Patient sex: F
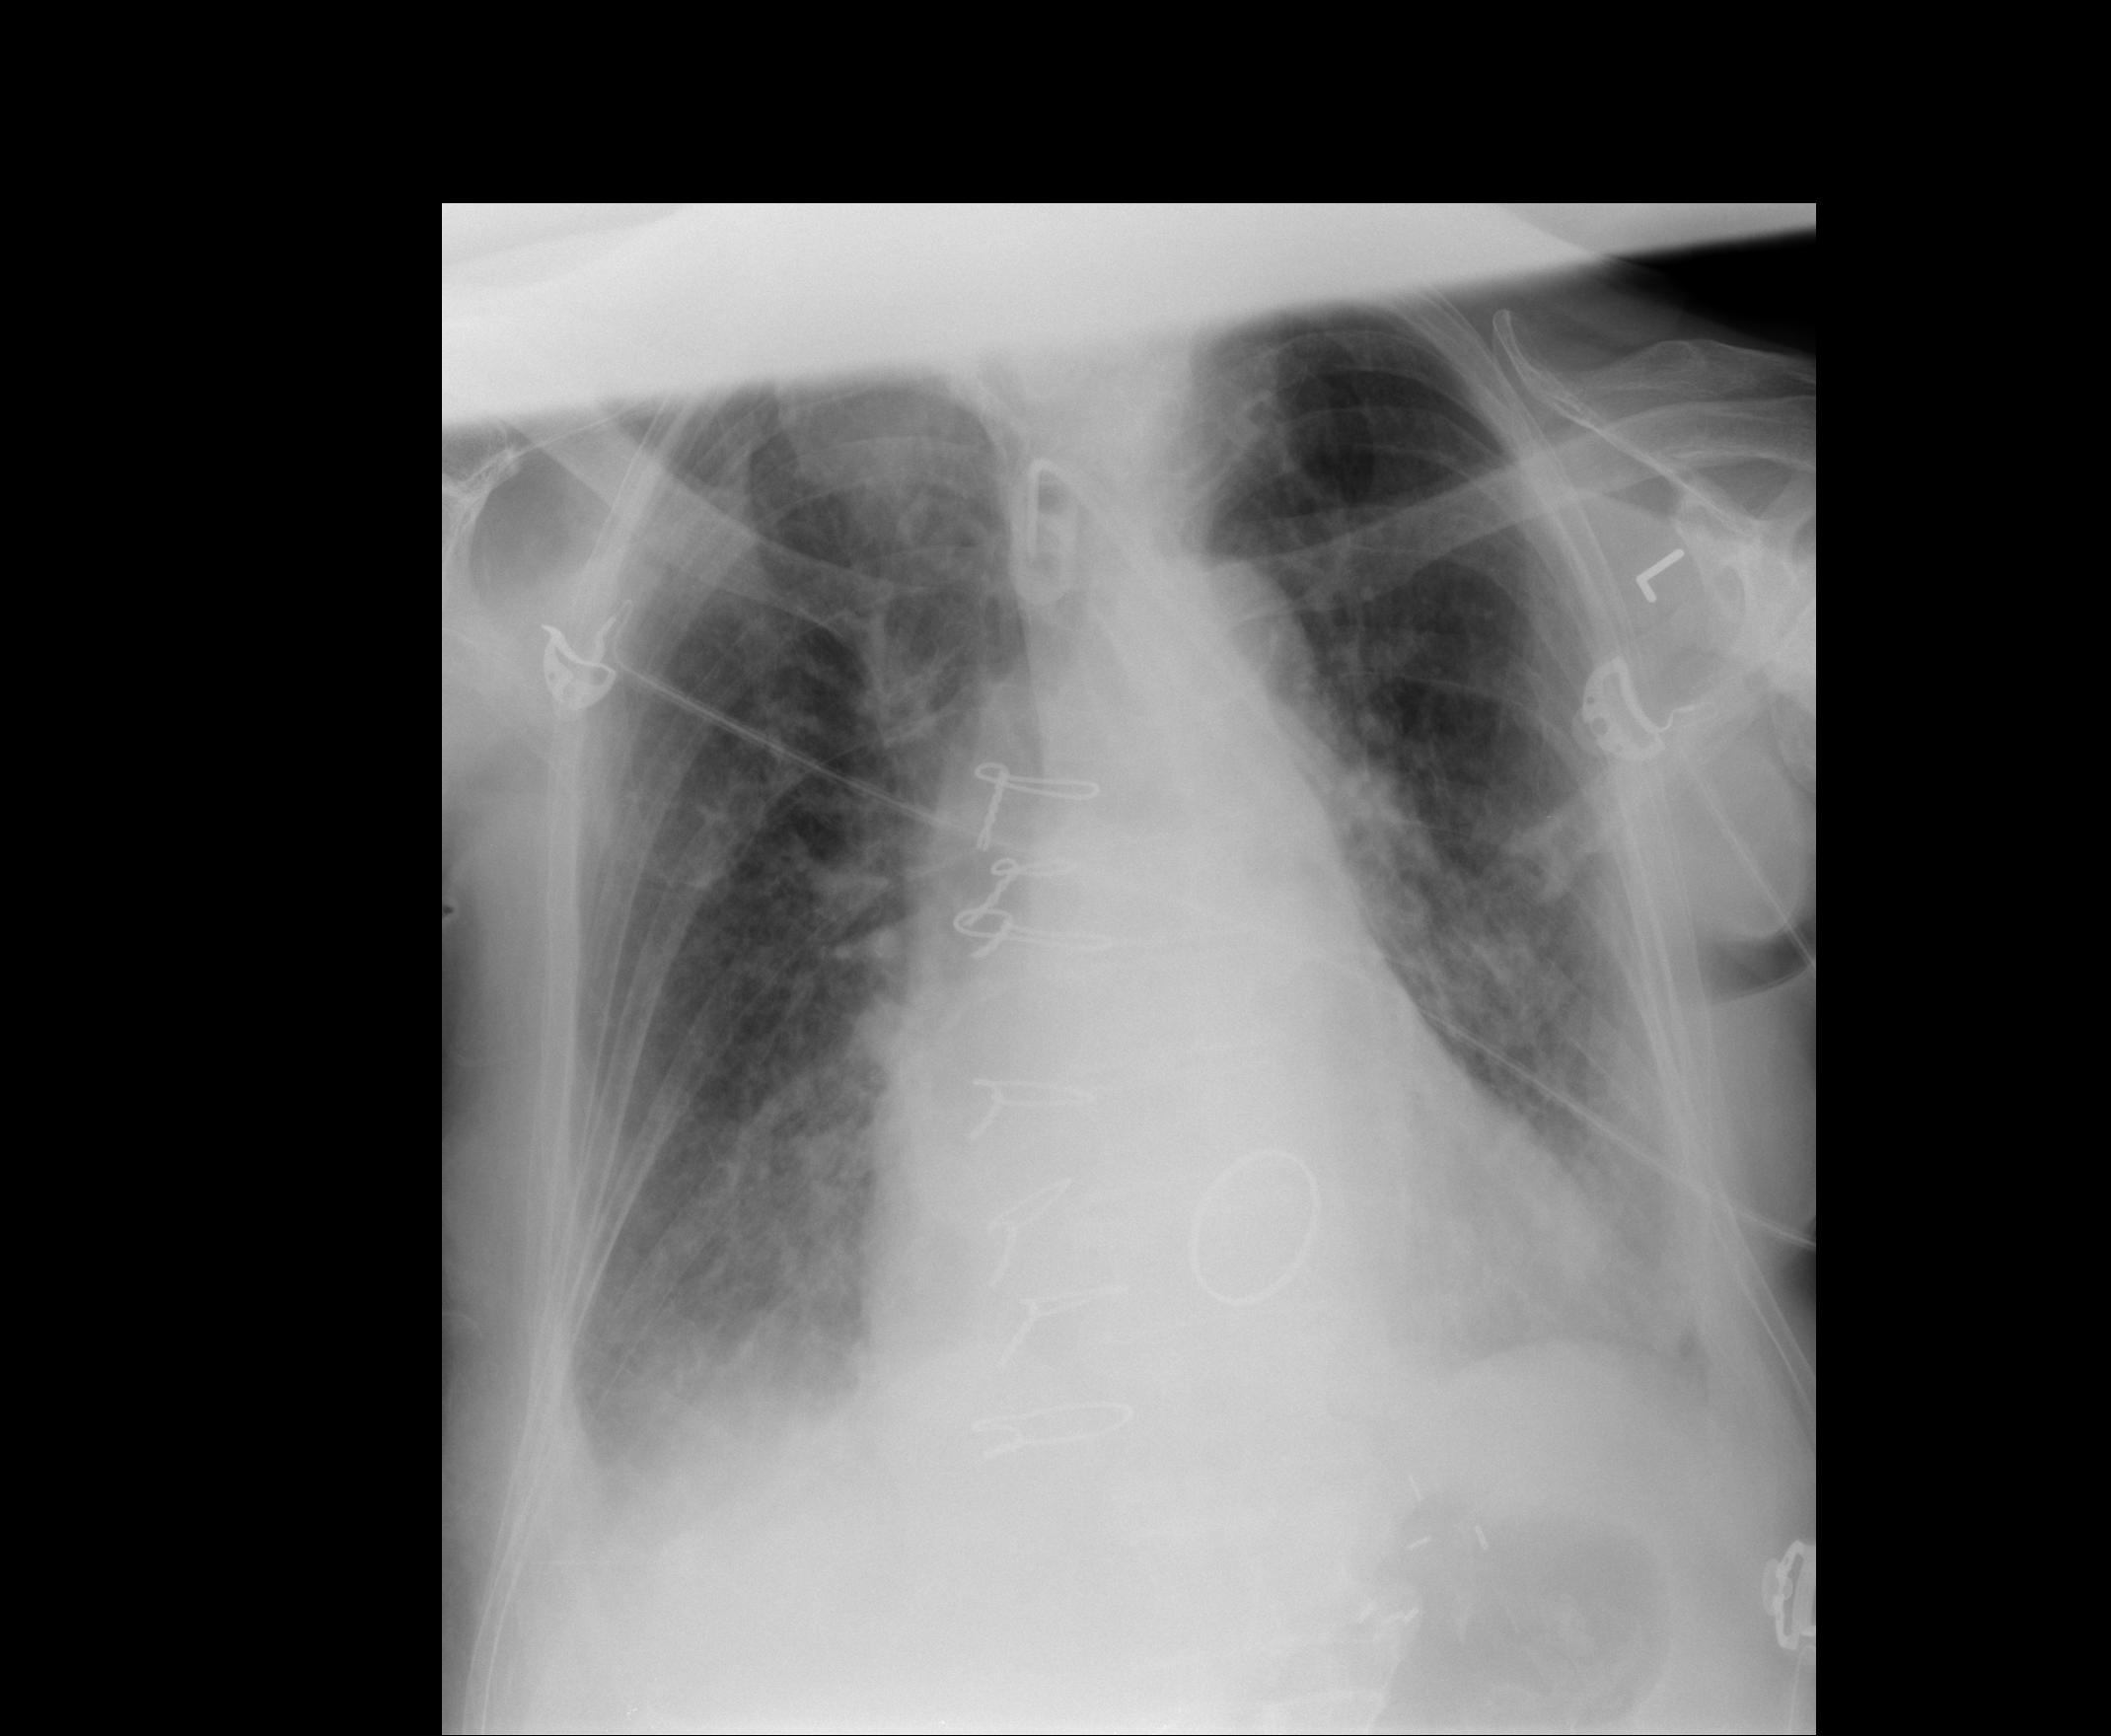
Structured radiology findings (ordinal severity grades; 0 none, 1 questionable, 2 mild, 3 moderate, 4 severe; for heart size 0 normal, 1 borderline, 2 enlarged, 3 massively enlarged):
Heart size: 2
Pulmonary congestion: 2
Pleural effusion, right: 2
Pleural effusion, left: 2
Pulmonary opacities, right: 2
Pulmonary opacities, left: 2
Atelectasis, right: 2
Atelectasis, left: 2